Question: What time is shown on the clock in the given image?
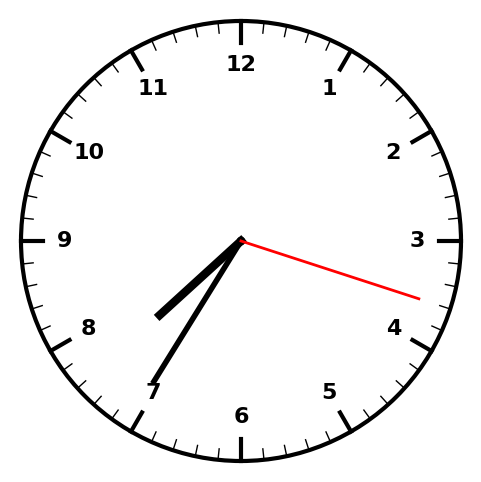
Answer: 07:35:18